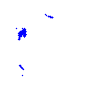
Particle: pion